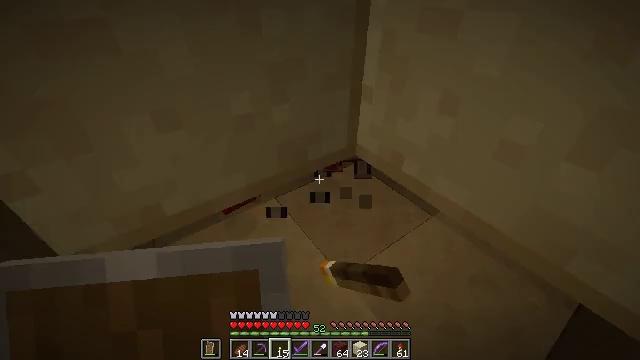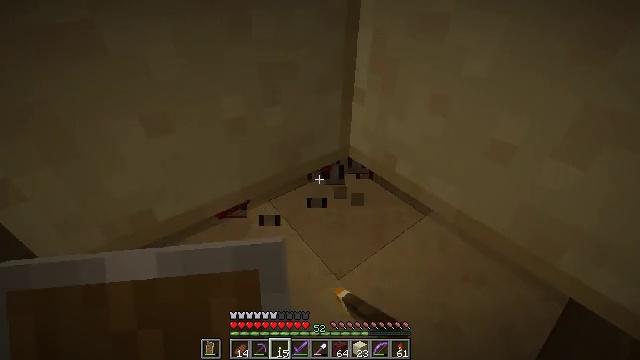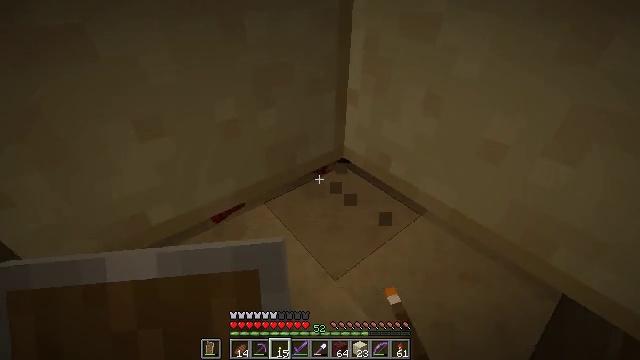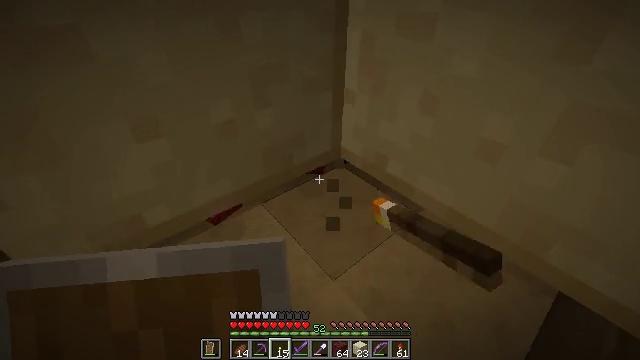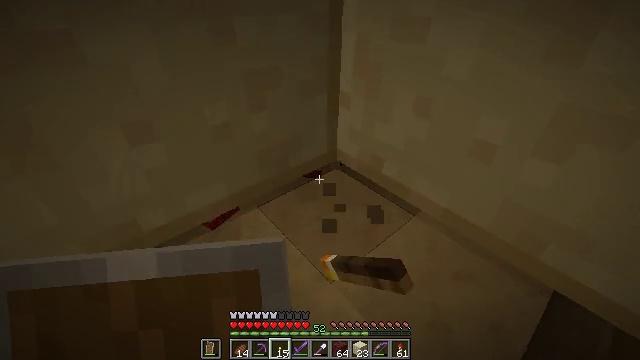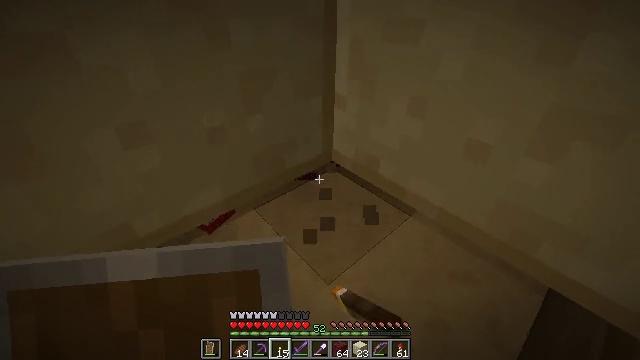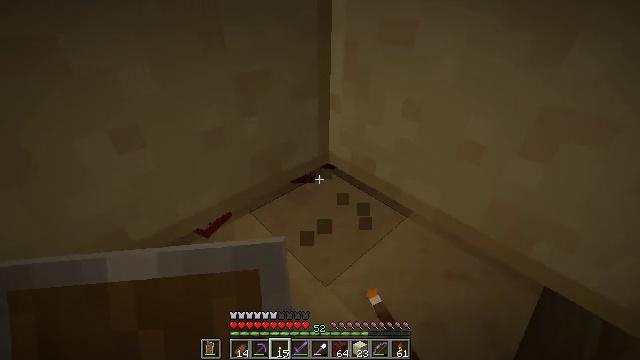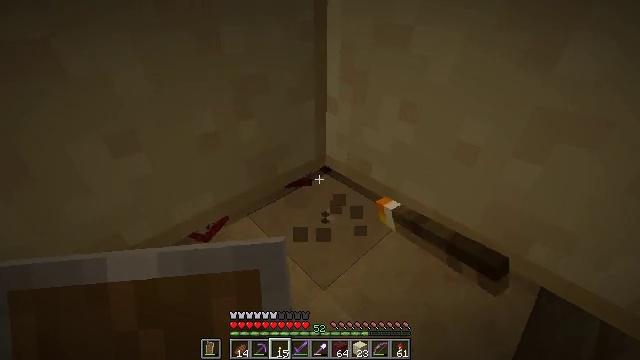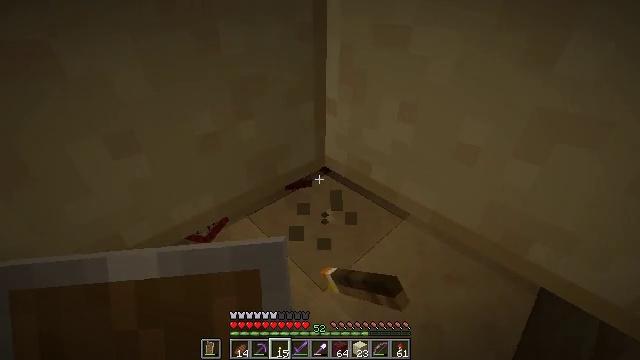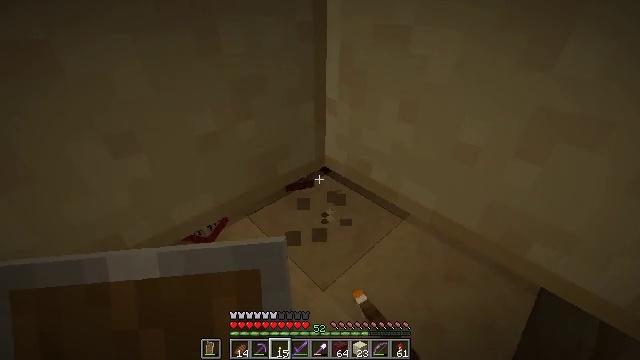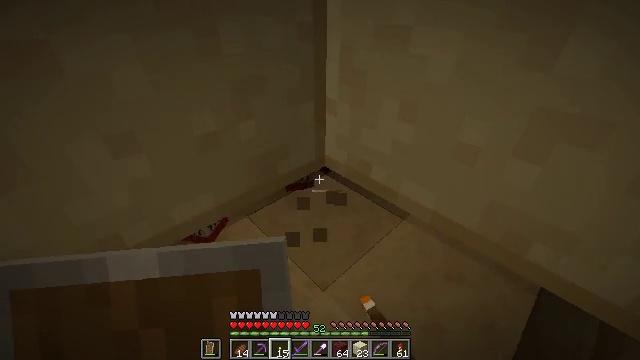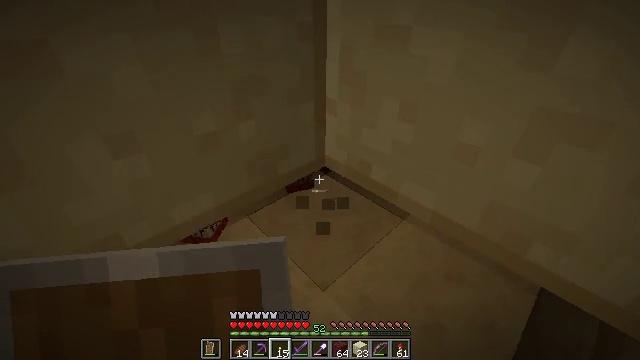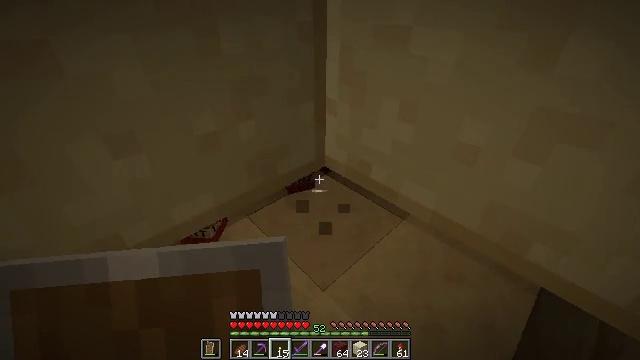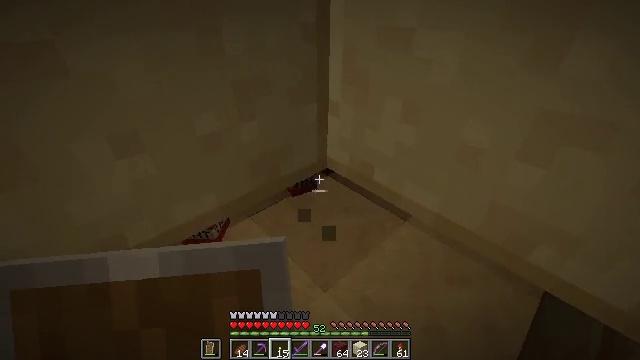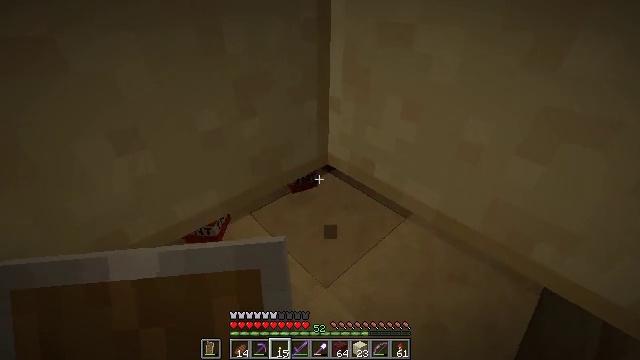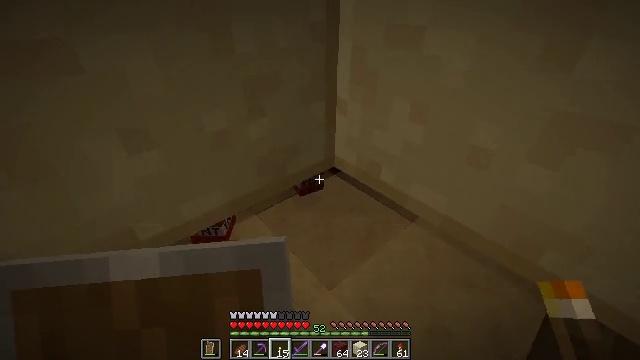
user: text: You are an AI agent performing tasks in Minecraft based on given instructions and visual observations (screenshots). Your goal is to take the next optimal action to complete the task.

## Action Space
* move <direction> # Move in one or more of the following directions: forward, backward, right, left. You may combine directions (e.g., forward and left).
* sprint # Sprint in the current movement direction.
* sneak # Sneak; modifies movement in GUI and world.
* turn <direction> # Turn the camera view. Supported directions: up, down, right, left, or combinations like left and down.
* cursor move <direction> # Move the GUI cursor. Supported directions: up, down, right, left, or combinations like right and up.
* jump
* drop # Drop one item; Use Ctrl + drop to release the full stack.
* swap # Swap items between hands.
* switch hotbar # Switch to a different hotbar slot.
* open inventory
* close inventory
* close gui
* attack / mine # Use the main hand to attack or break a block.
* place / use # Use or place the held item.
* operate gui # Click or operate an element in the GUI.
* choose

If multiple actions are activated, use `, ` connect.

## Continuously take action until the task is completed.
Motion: motion action
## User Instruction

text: Gather cut sandstone from the structure.
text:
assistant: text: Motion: turn right, attack / mine
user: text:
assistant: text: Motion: turn right, attack / mine
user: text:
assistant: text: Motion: attack / mine
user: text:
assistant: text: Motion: turn right, attack / mine
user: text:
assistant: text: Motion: turn right, attack / mine
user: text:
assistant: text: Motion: turn right, attack / mine
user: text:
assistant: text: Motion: attack / mine
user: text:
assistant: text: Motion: attack / mine
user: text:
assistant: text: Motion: attack / mine
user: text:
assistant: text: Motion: no_op
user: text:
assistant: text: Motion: no_op
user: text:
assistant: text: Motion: no_op
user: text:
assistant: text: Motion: no_op
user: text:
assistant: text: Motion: no_op
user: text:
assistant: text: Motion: turn left
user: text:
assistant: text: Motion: turn left
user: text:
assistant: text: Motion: turn left and up
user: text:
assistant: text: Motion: turn left and up
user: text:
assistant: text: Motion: turn up
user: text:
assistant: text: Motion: turn left
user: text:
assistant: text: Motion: no_op
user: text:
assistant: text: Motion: turn right and down
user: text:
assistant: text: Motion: no_op
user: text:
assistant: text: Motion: turn down
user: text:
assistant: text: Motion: no_op
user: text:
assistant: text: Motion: no_op
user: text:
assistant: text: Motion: turn left
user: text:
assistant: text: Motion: no_op
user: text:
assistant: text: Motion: no_op
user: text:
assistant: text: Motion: no_op